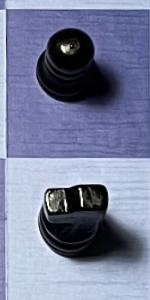
Label: Knight_Black